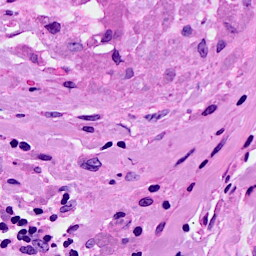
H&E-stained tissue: Breast